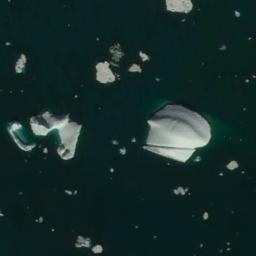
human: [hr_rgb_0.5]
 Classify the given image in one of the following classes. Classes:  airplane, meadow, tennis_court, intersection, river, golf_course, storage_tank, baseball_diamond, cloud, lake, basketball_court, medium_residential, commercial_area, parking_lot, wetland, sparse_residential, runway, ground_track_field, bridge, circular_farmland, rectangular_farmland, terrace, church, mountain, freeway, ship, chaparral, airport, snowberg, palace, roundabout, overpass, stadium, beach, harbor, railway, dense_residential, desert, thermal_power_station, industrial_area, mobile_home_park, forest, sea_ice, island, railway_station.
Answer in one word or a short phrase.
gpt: sea_ice